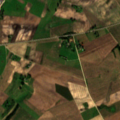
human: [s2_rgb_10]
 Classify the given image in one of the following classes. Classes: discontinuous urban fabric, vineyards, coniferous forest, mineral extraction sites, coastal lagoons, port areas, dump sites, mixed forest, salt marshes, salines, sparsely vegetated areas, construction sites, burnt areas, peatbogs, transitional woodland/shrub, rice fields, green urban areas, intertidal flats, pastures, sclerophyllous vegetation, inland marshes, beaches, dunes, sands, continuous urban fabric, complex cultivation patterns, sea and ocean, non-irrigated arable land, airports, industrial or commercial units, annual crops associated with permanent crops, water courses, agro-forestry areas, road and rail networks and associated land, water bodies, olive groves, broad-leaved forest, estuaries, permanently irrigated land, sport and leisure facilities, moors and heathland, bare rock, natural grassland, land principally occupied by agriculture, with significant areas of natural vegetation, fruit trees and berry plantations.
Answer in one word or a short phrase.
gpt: non-irrigated arable land, complex cultivation patterns, land principally occupied by agriculture, with significant areas of natural vegetation